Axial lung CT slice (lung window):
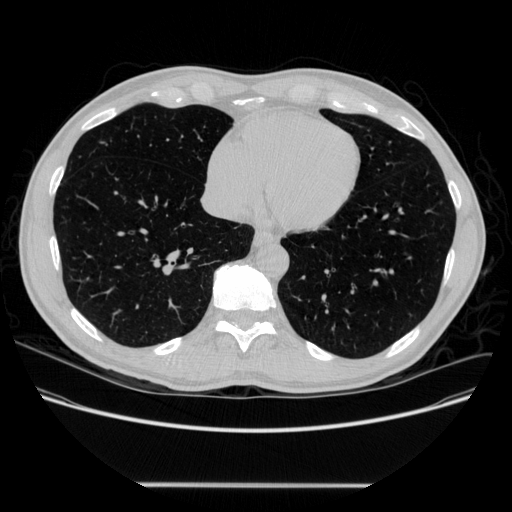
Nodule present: no